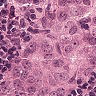
Metastatic tissue present: yes